Question: I am sending 'email' from server for password reset purpose. For test purpose I'm sending to 'gmail' and 'yahoo mail'. The mail delivery to the 'gmail' and 'yahoo mail' both but the 'return link' is 'missing' for 'gmail' and in 'yahoo' shows 'garbage' in the '<a>' tag.
I am sending
'''
Click here to change your password <a href="localhost:4778/ResetRequest?id=25fafb03-9715-4003-80bf-e362259afa77">please click this link</a>
'''
In gmail, it is showing

Need help please.
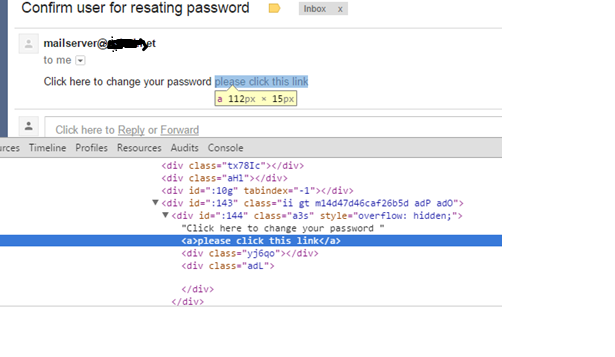
Answer: You need http protocol in the href value. Otherwise gmail will not consider that as valid link
'''
<a href="http://localhost:4778/">Some link</a>
'''